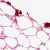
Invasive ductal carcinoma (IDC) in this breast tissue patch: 0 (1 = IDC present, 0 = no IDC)